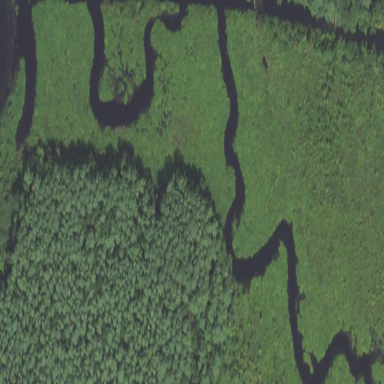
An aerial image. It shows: Wetland area characterized by wet meadow.